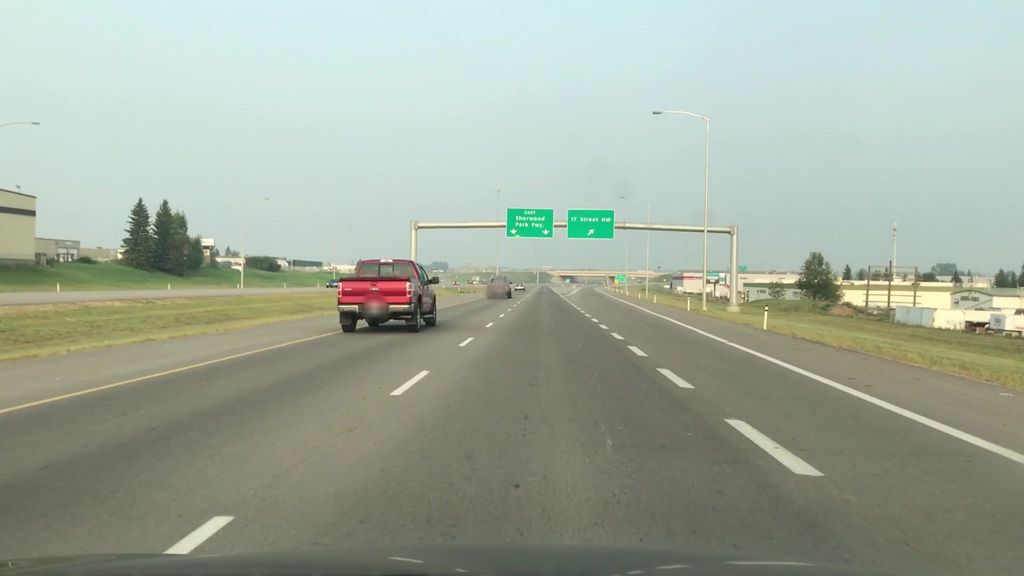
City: edmonton